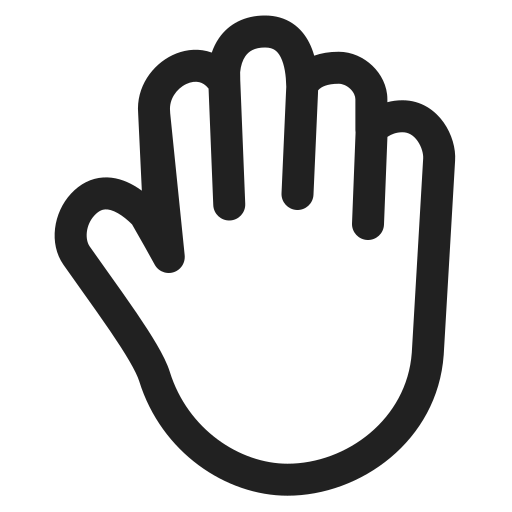
raised back of hand high contrast default